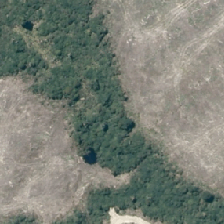
Land cover: harvested_forest